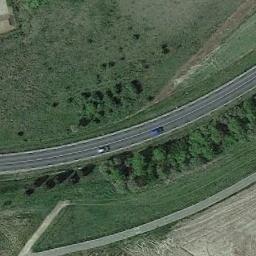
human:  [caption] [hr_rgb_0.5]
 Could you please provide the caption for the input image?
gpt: The freeway is surrounded by a large green lawn, There is a small road beside the freeway, And there are many cars on the freeway .

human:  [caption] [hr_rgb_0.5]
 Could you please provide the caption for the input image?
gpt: Two freeways with small bends go through the lawn with some trees .

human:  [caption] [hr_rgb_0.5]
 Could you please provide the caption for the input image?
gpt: The freeway goes through the grass with two cars .

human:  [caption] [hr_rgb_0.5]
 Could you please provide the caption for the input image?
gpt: There are only two cars on the winding highway .

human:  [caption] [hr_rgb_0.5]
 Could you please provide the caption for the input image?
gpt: There are green lawns and trees beside the freeway .